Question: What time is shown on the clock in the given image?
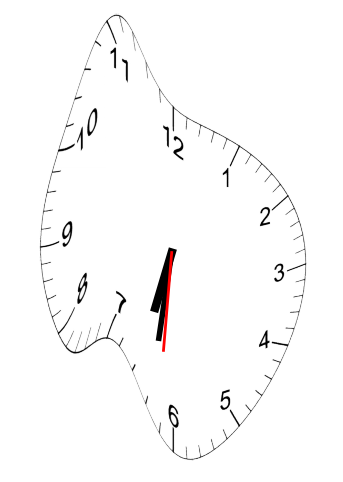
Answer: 06:31:31